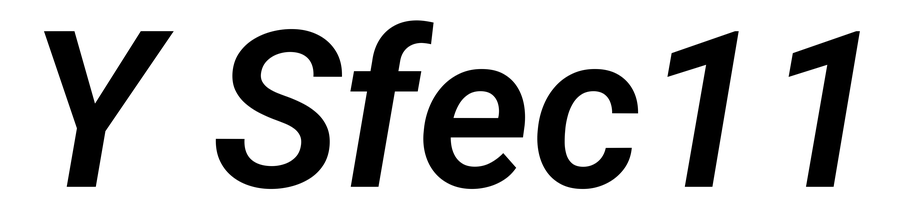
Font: Roboto-Italic_SemiBold_Italic